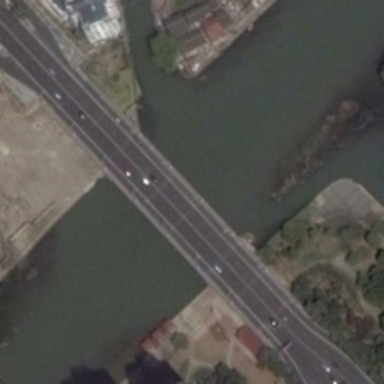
A bridge is on a river with some green trees in two sides .